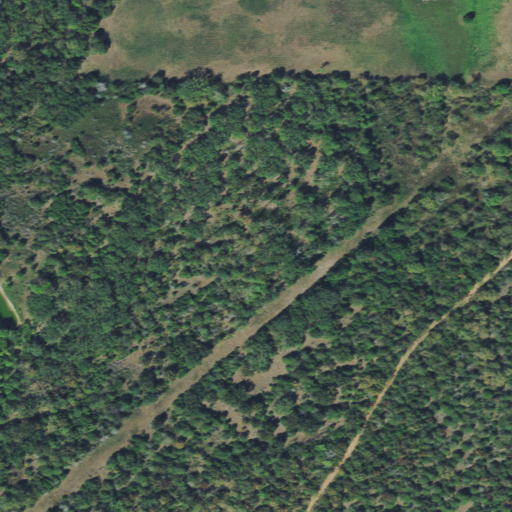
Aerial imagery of mountain in Oklahoma named Flanagan Mountain containing deciduous forest, mixed forest, pasture, open development, and evergreen forest